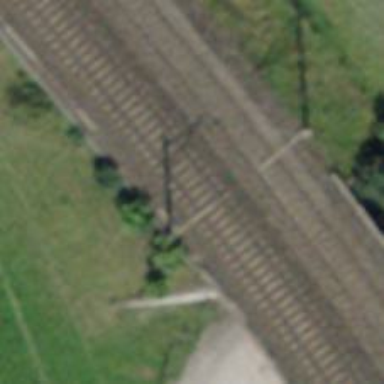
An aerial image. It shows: Bridge with electrified railway tracks featuring contact line.